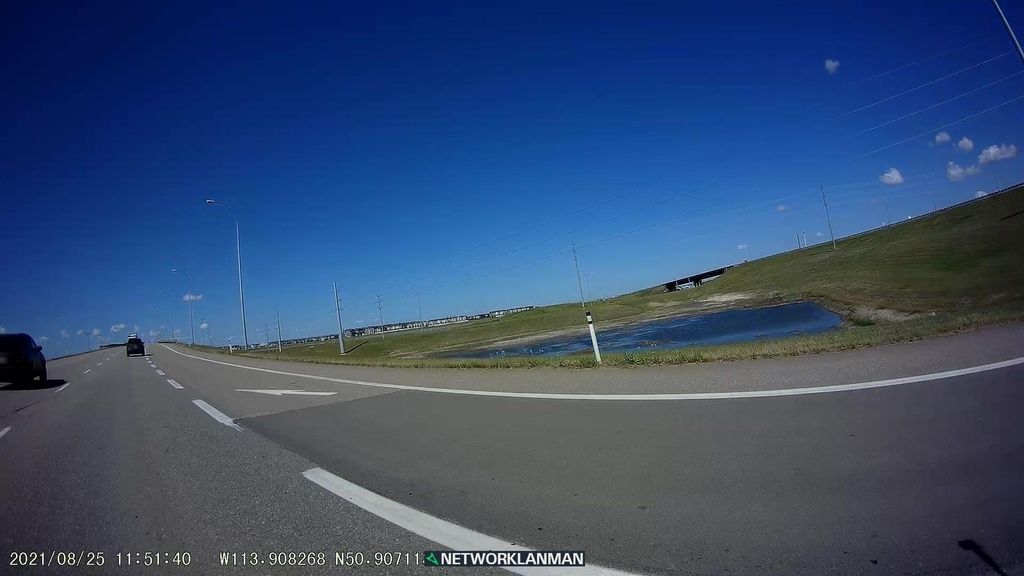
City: calgary